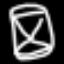
Label: hourglass